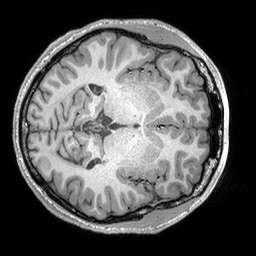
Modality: T1w
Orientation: axial
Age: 21
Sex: male
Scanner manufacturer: siemens
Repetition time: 2.25 s
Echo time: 0.00302 s